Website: ulta-beauty
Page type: address-validator
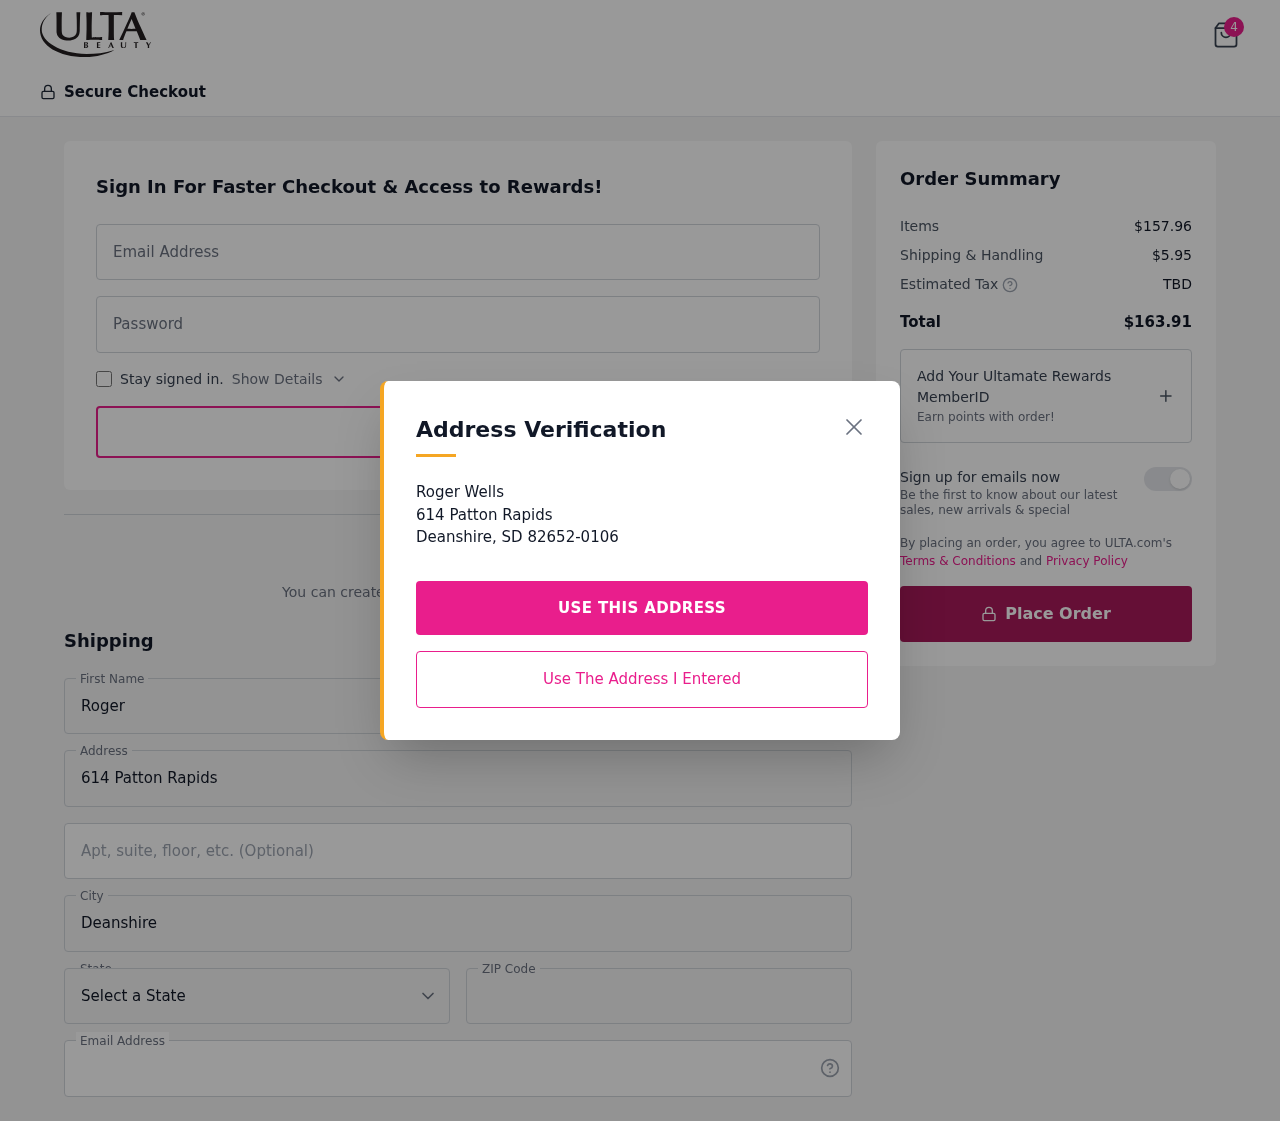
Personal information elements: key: PII_CITY
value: Deanshire
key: PII_EMAIL
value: rogerwells@hotmail.com
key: PII_FIRSTNAME
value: Roger
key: PII_LASTNAME
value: Wells
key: PII_POSTCODE
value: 82652
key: PII_STATE_ABBR
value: SD
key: PII_STREET
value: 614 Patton Rapids
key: PII_STREET2
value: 614 Patton Rapids
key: PII_FULLNAME2
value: Roger Wells
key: PII_CITY2
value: Deanshire
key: PII_STATE_ABBR2
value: SD
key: PII_POSTCODE_FULL
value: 82652
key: PII_POSTCODE_EXT
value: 0106
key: PII_POSTCODE_NUMERIC
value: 82652
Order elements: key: ORDER_NUM_ITEMS
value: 4
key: ORDER_SUBTOTAL
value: $157.96
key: ORDER_SHIPPING_COST
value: $5.95
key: ORDER_TOTAL
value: $163.91